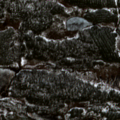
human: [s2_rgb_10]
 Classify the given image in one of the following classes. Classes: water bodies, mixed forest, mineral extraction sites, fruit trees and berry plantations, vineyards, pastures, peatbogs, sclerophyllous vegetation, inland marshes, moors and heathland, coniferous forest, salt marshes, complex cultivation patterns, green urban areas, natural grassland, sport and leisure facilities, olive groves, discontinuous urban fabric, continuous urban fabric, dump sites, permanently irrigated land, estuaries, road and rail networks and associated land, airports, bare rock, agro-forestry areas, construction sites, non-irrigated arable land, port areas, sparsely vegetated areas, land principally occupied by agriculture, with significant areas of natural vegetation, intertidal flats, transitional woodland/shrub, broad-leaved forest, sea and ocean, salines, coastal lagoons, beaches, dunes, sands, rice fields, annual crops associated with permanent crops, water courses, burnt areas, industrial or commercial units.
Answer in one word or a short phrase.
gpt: coniferous forest, mixed forest, transitional woodland/shrub, water bodies